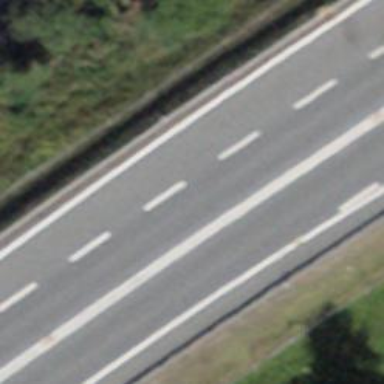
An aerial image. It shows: Asphalt trunk motorway.